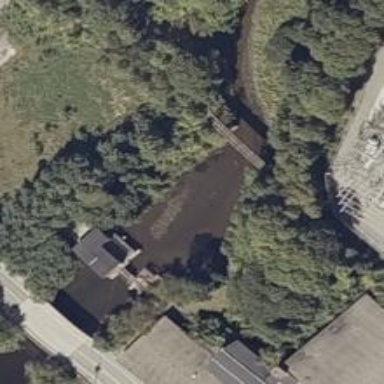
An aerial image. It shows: Dam across waterway.